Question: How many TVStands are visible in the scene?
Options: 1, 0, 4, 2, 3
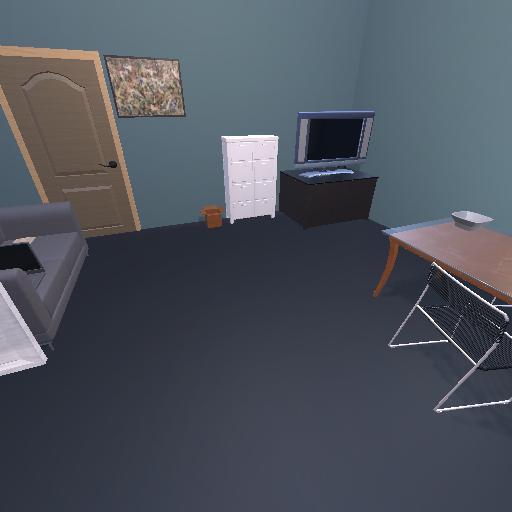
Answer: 1